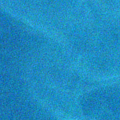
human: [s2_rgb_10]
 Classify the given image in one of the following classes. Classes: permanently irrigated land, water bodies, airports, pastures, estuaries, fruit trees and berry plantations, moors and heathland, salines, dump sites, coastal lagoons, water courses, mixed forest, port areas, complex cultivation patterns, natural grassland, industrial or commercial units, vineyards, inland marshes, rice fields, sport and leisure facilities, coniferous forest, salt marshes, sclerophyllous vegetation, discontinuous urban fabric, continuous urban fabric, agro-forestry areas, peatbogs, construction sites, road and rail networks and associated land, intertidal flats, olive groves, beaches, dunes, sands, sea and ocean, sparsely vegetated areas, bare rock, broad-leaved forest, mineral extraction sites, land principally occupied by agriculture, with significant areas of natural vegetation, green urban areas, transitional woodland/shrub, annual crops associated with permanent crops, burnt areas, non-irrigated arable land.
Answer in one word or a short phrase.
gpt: sea and ocean